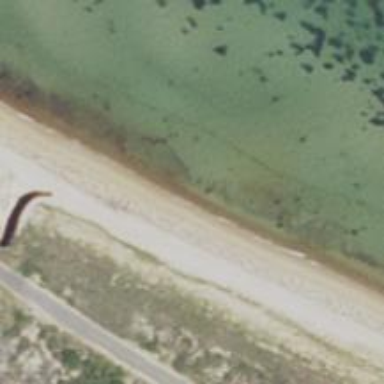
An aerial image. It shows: Scenic beach with natural beauty.